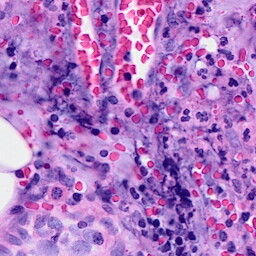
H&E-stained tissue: Breast